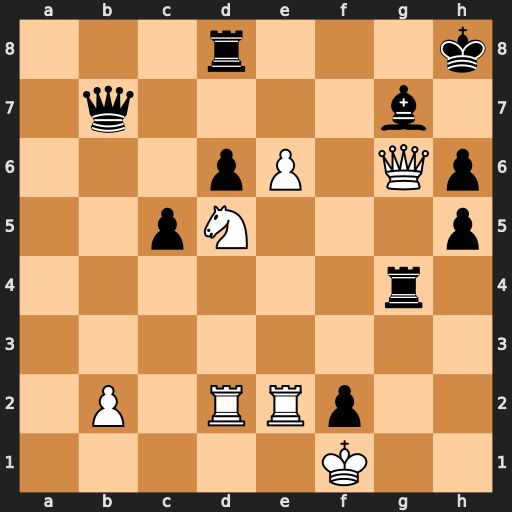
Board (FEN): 3r3k/1q4b1/3pP1Qp/2pN3p/6r1/8/1P1RRp2/5K2
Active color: w
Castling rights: -
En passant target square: -
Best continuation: e7 Rxg6 exd8=Q+